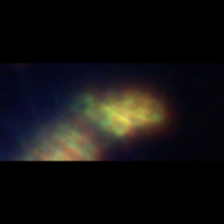
Taxon: Chaetoceros
Group: Diatoms